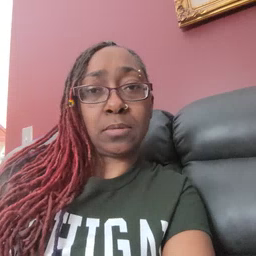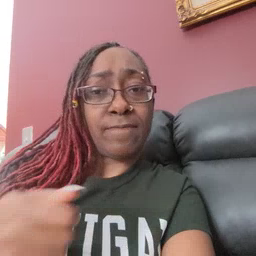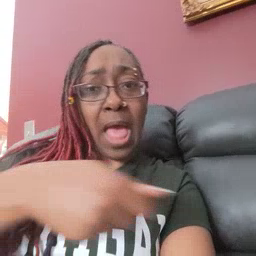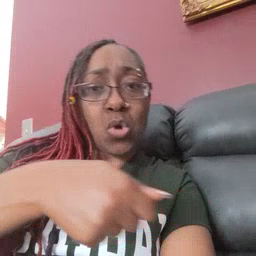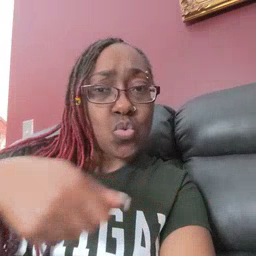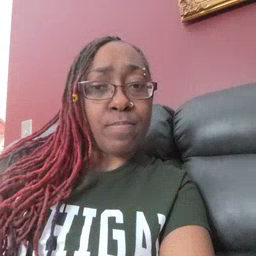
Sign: vacuum